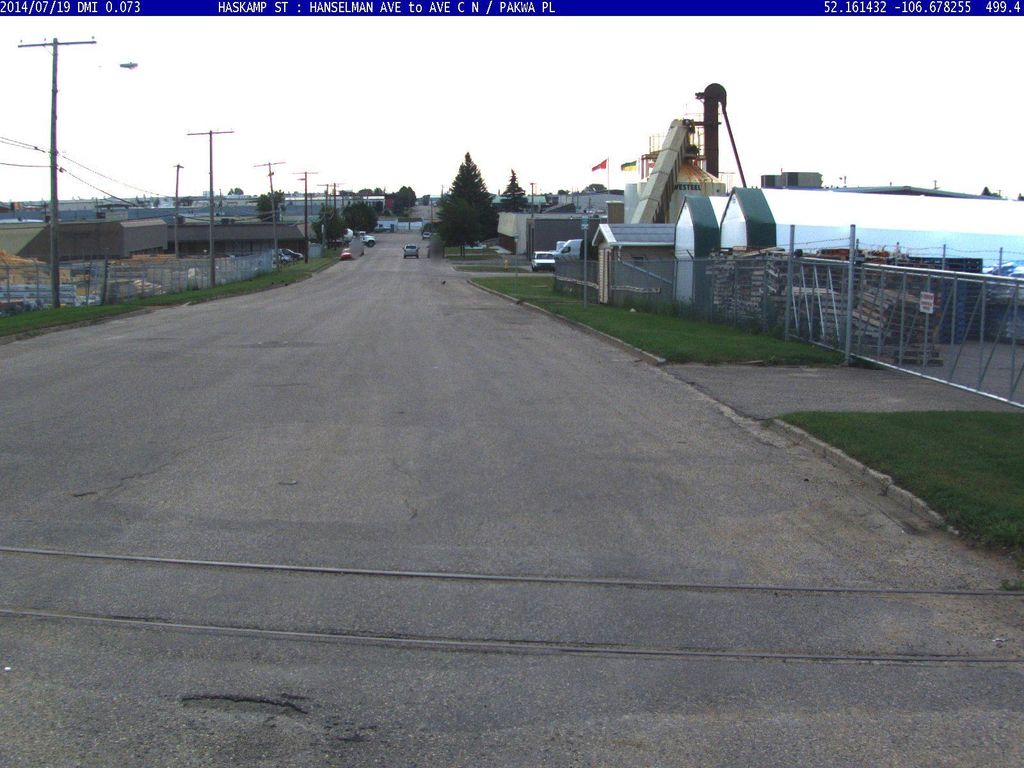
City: saskatoon